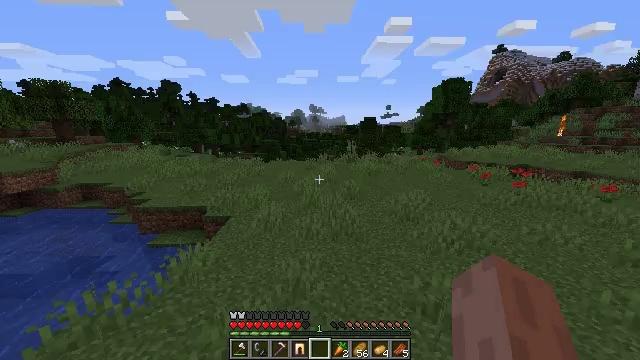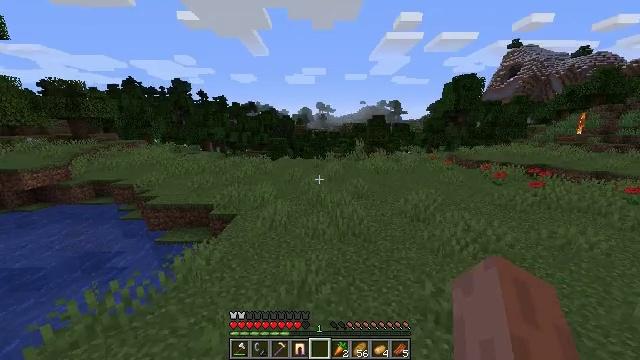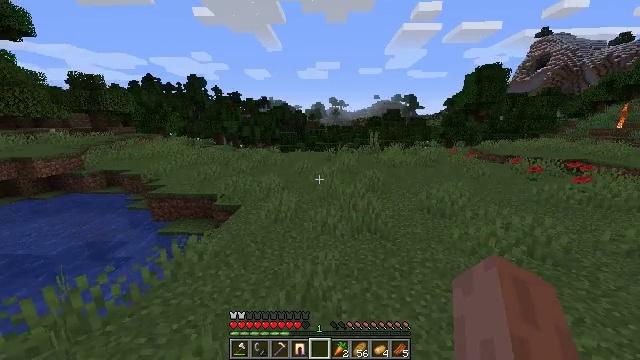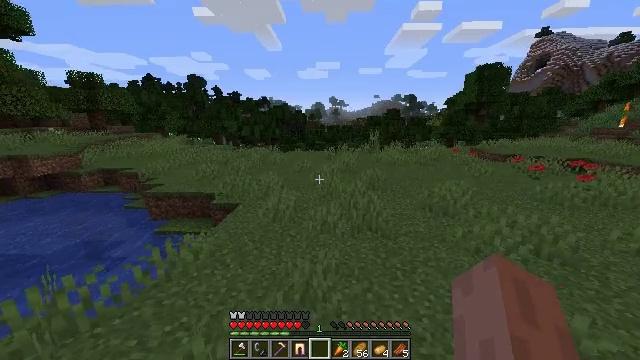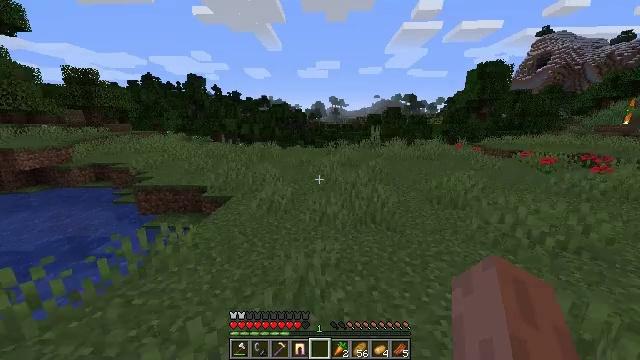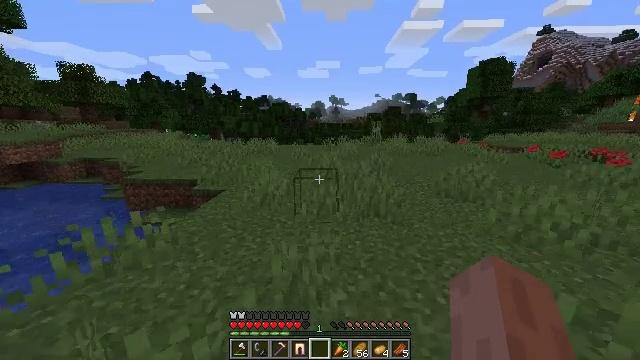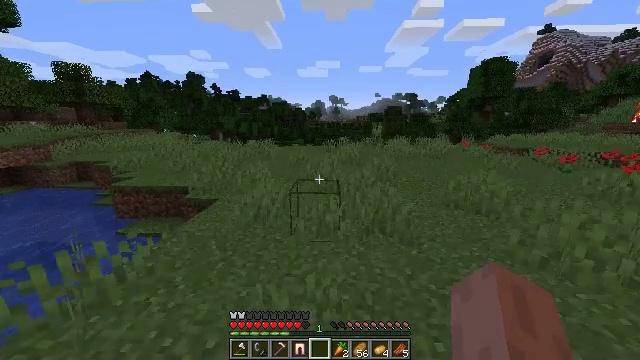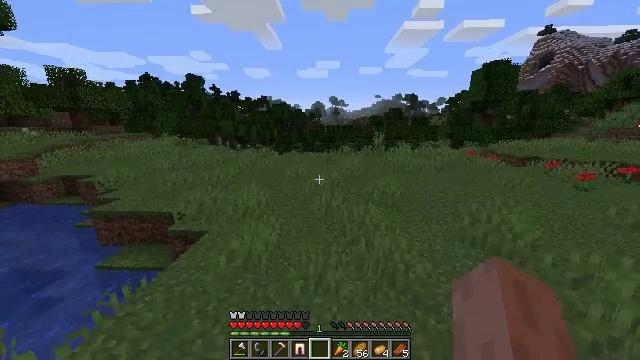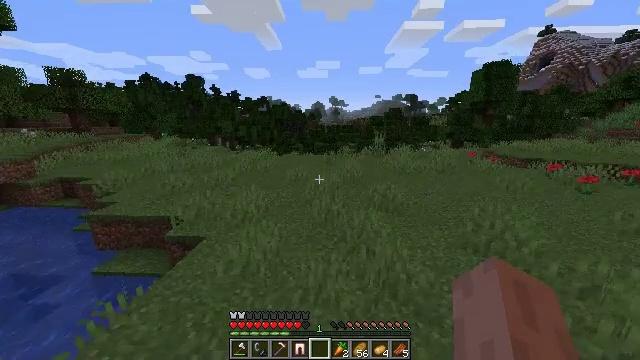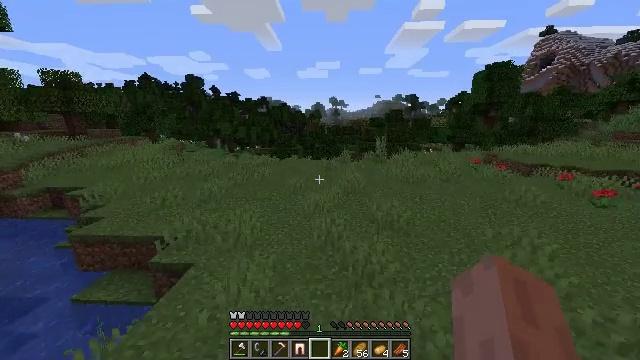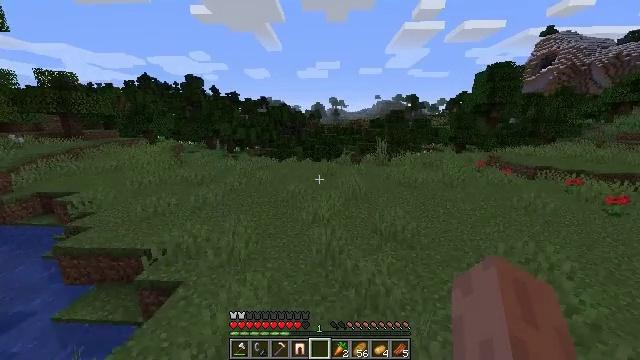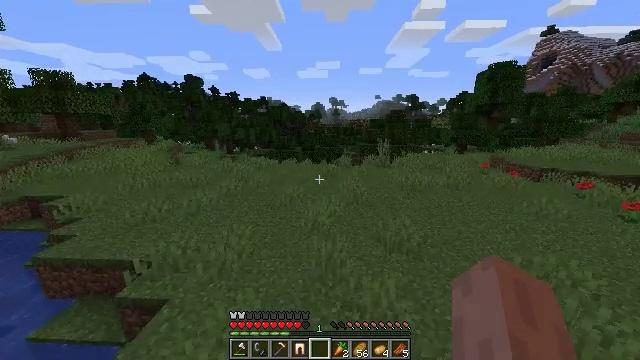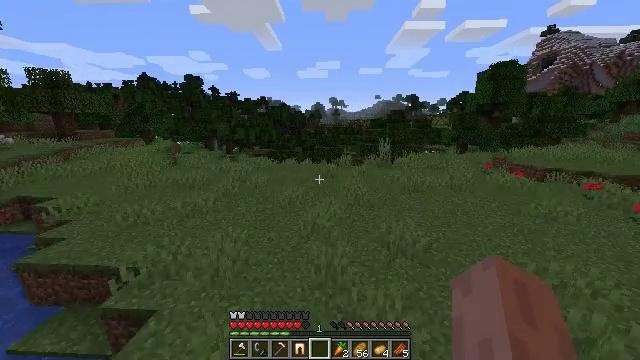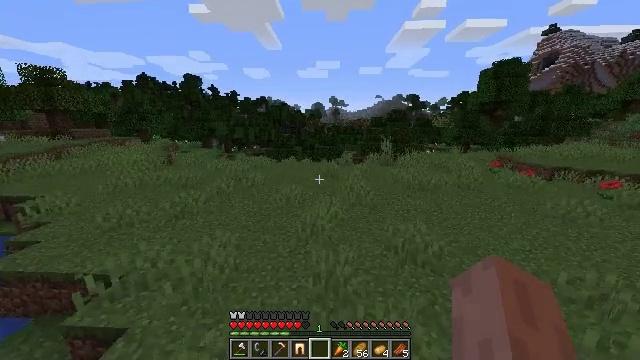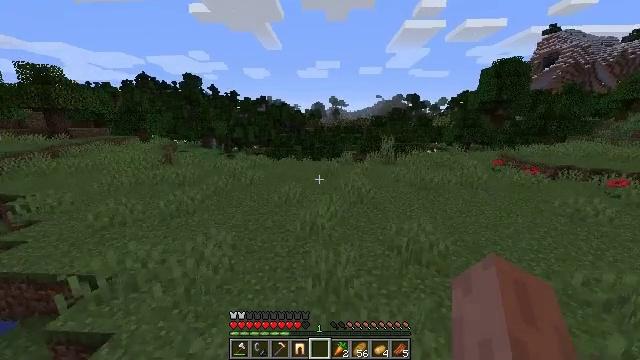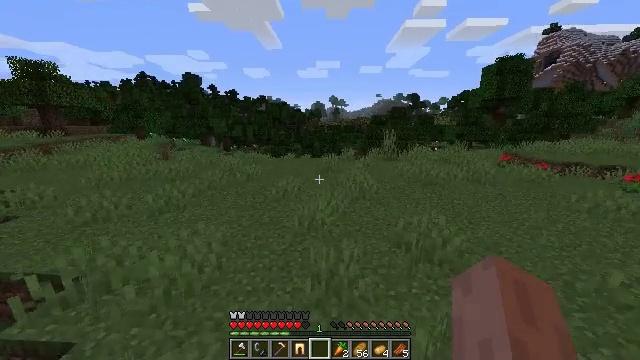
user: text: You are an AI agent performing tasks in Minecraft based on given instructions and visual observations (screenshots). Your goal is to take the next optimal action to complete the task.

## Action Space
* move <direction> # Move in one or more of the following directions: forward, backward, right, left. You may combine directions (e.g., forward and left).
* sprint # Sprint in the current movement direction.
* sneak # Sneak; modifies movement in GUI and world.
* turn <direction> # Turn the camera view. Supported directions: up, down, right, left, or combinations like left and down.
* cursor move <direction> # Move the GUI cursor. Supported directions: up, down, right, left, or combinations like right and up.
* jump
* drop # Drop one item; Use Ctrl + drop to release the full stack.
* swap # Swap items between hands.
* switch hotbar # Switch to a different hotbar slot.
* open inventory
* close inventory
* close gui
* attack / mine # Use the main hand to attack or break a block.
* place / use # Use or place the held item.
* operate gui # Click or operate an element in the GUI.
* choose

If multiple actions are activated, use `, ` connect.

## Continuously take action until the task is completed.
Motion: motion action
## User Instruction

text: Gather dirt.
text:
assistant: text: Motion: move forward, sprint, jump
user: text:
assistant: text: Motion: move forward, sprint, turn left and down, jump
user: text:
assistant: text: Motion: move forward, sprint, jump
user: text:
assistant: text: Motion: move forward, sprint, jump
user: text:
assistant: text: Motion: move forward, sprint, jump
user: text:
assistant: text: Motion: move forward, sprint, jump
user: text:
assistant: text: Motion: move forward, sprint, jump
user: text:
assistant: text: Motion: move forward, sprint, jump
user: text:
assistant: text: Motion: move forward, sprint, jump
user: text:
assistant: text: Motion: move forward, sprint, jump
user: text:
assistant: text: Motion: move forward, sprint, jump
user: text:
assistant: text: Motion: move forward, sprint, jump
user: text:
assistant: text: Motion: move forward, sprint, jump
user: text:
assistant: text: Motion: move forward, sprint, jump
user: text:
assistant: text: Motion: move forward, sprint, jump
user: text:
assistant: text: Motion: move forward, sprint, jump
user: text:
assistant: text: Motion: move forward, sprint, turn right, jump
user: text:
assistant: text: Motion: move forward, sprint, jump
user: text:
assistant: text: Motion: move forward, sprint, jump
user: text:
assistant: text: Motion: move forward, sprint, jump
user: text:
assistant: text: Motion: move forward, sprint, jump
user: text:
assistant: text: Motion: move forward, sprint, jump
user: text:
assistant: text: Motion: move forward, sprint, jump
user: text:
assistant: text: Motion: move forward, sprint, jump
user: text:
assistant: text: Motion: move forward, sprint, jump
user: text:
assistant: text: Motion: move forward, jump
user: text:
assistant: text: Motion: move forward, jump
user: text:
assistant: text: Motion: move forward, jump
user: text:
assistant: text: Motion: move forward, jump
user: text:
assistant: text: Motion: move forward, jump